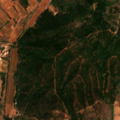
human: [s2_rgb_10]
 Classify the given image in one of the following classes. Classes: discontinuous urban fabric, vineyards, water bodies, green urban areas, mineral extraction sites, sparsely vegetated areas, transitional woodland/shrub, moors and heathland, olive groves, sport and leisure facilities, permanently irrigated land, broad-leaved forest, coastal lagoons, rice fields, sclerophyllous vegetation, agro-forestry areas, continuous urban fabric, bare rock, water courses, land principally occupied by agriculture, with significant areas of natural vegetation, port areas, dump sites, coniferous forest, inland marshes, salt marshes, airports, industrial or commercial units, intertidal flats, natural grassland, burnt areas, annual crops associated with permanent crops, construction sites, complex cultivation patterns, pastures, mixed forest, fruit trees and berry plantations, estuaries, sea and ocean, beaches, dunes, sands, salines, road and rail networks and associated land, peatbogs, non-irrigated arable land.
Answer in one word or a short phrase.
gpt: vineyards, olive groves, complex cultivation patterns, mixed forest, transitional woodland/shrub